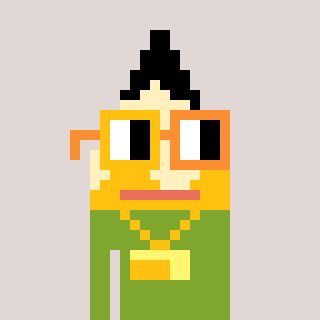
a pixel art character with square yellow and orange glasses, a pencil-shaped head and a slimegreen-colored body on a warm background